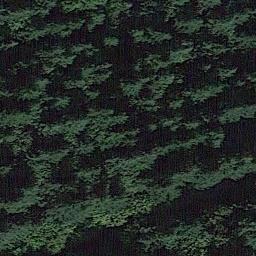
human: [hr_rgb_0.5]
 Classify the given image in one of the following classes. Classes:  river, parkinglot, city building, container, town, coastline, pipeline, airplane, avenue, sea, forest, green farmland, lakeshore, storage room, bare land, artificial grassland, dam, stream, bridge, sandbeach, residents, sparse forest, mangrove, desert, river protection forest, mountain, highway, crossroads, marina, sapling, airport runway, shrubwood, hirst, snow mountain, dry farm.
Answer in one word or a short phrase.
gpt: forest